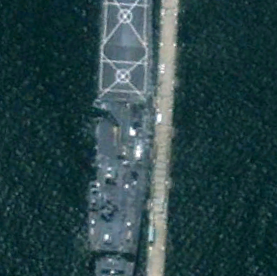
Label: combat